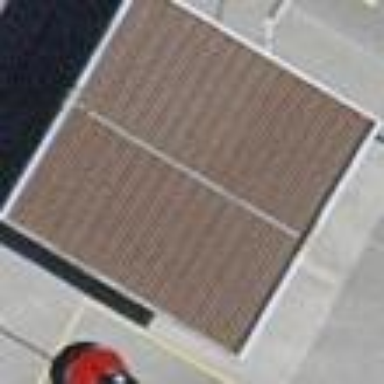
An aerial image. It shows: Fuel station with roof.